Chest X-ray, PA view. Patient: 64 years old, sex M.
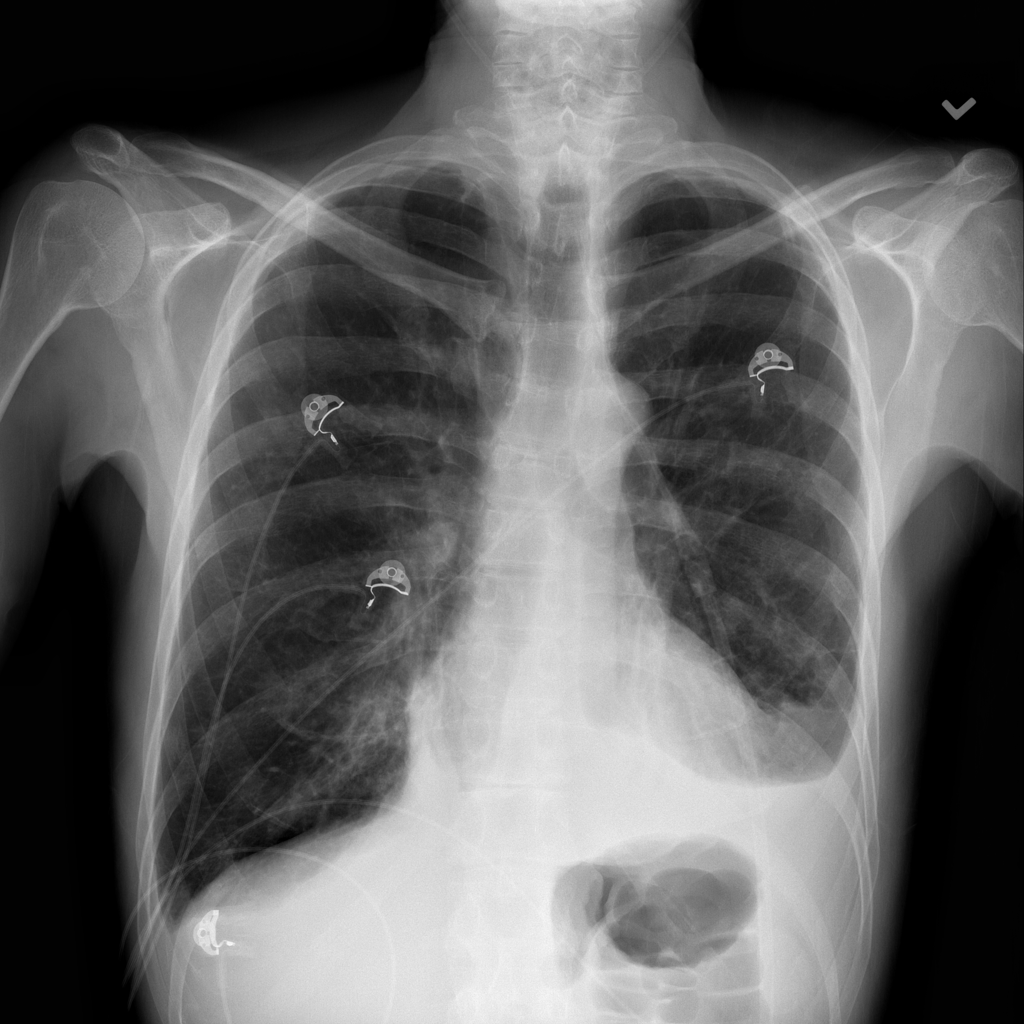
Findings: Effusion, Infiltration